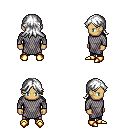
a pixel art fantasy rpg character, male body template, human, tanned skin, chain mail, magenta pants, white loose hair, gold boots, four views (front, back, left, right), 2x2 character sprite sheet, small pixel art, hard edges, no anti-aliasing